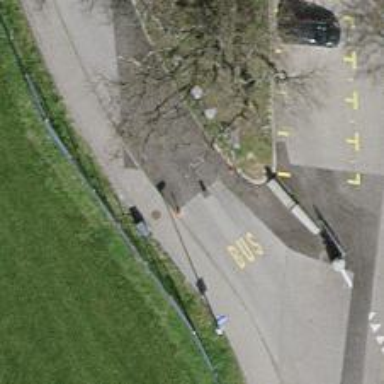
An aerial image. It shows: Rising bollard barrier.